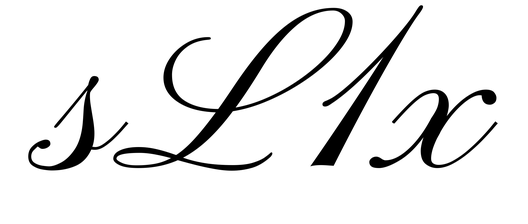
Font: PinyonScript-Regular